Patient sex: M
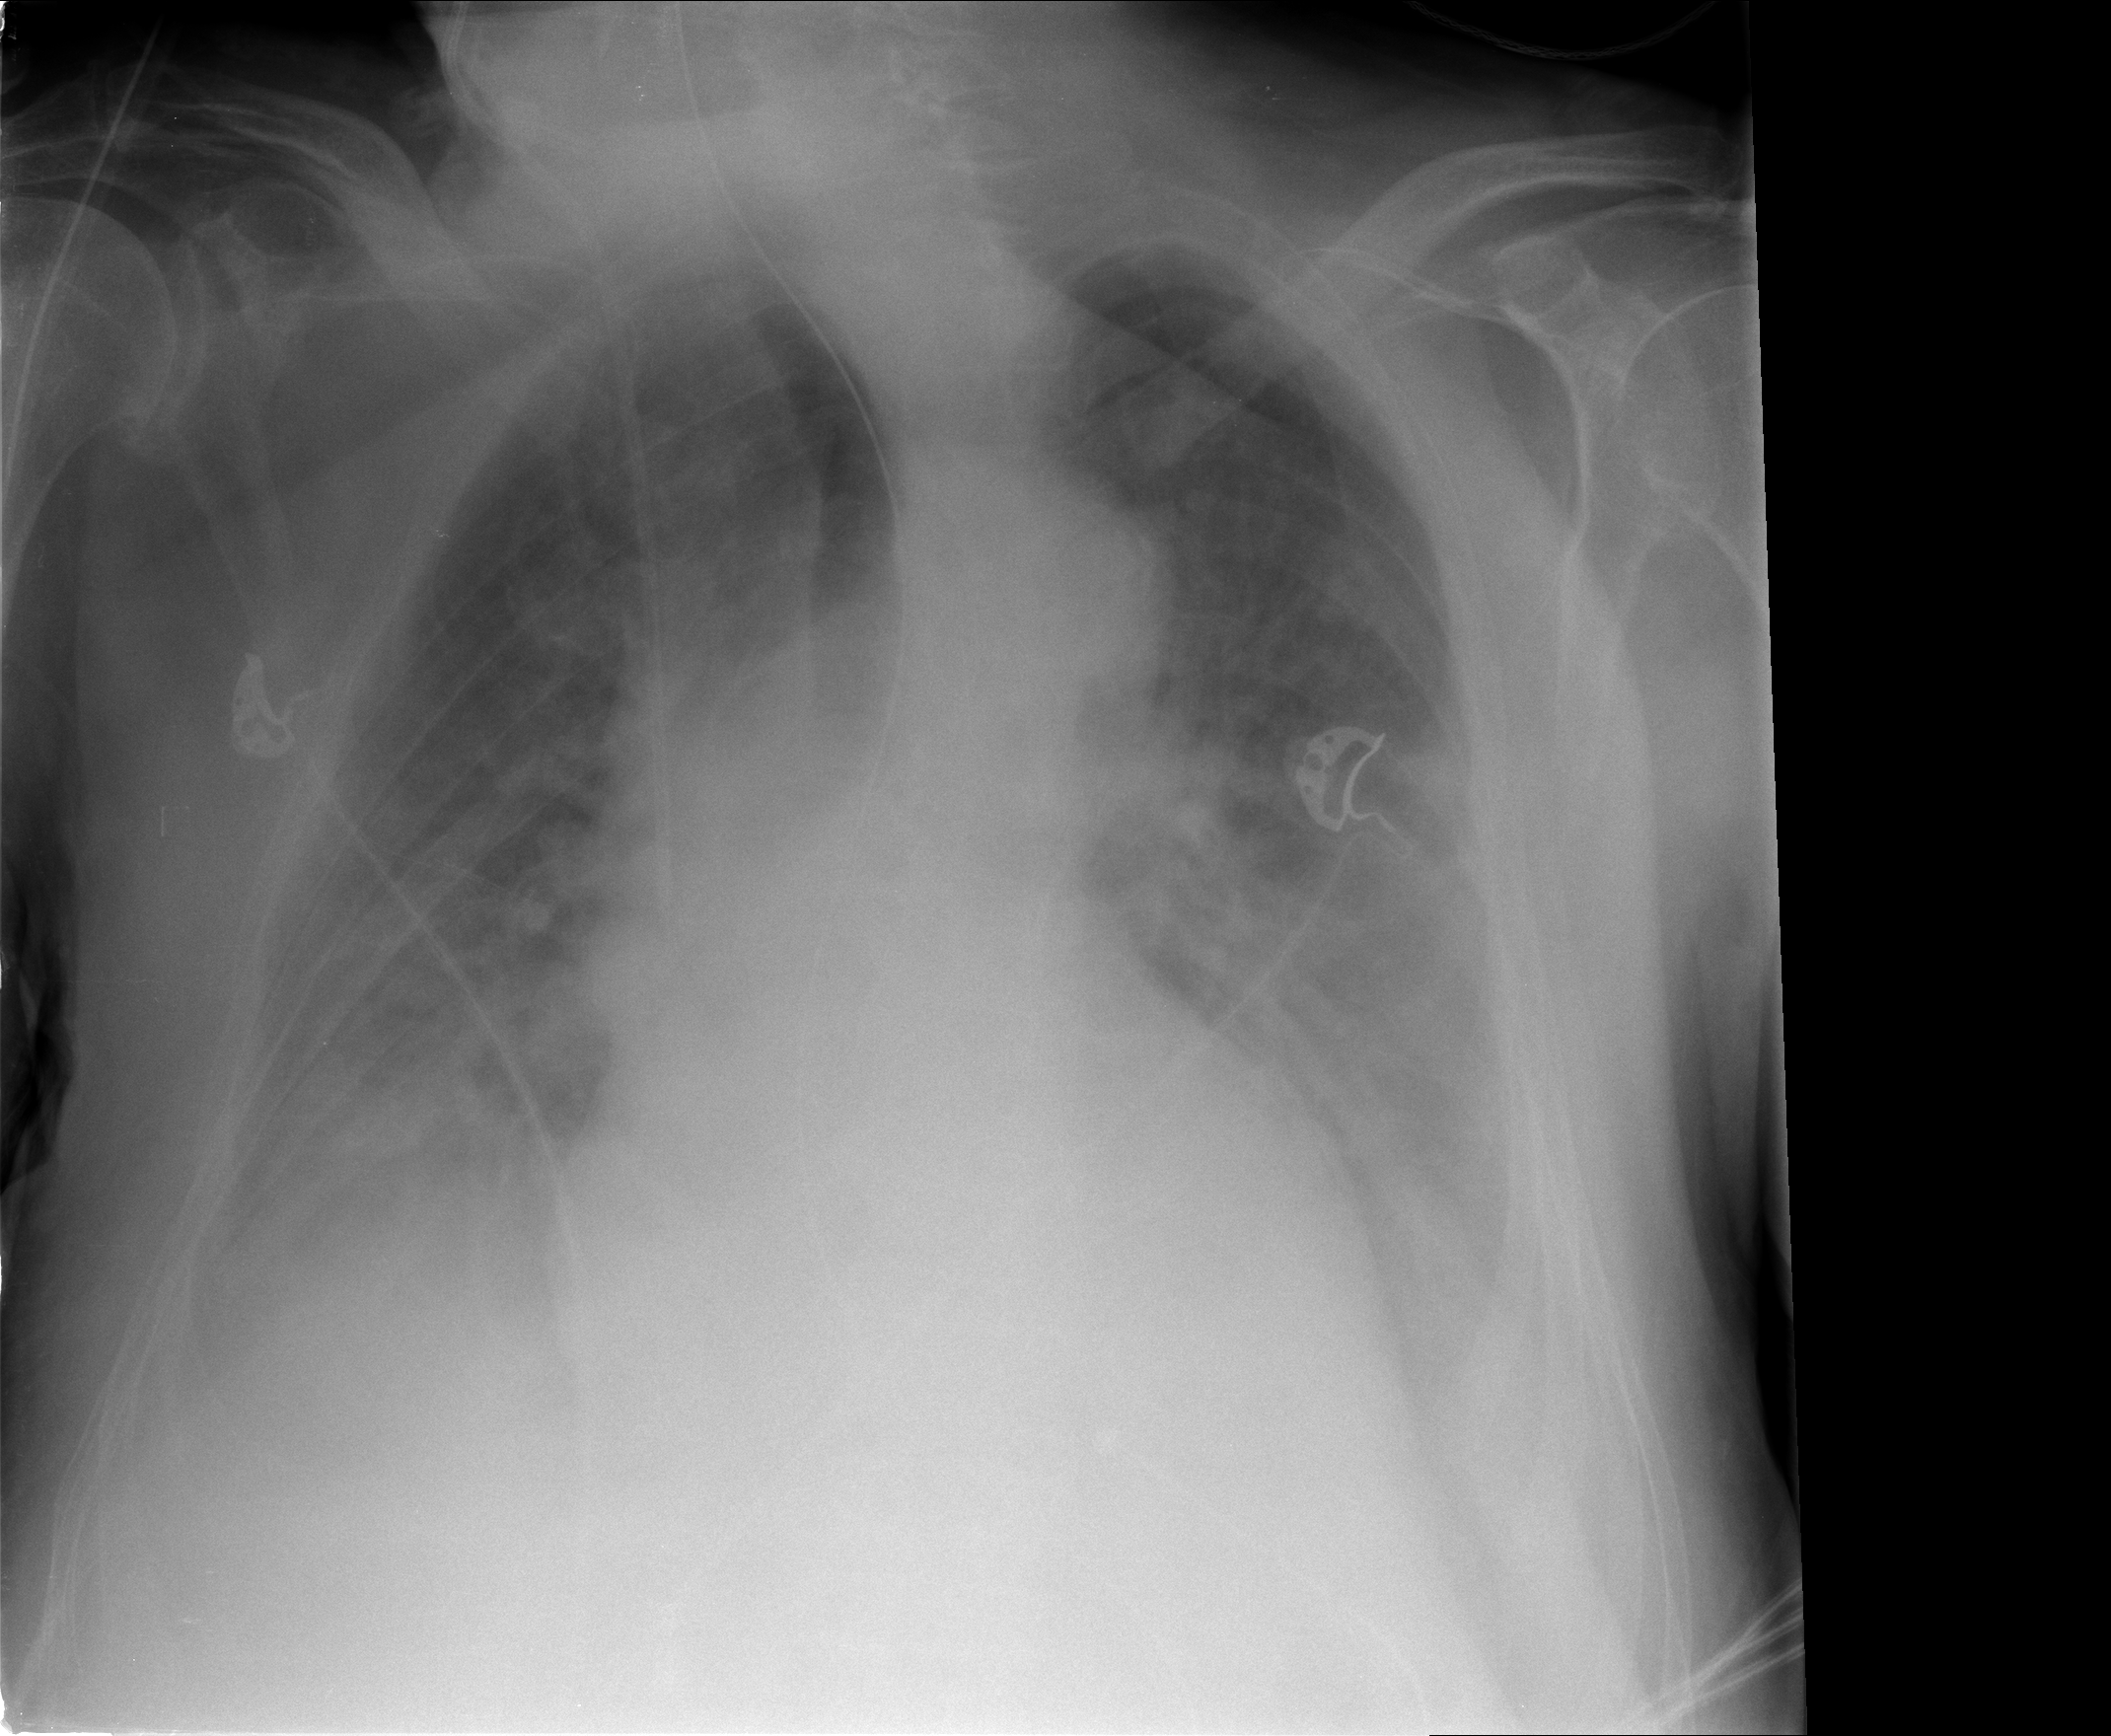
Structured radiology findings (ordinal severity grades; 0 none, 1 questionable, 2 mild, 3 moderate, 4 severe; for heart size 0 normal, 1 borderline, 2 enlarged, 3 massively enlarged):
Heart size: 2
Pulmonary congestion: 2
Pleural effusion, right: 3
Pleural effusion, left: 3
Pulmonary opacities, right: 2
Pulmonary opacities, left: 1
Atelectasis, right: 3
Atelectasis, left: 3